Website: home-depot
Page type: receipt
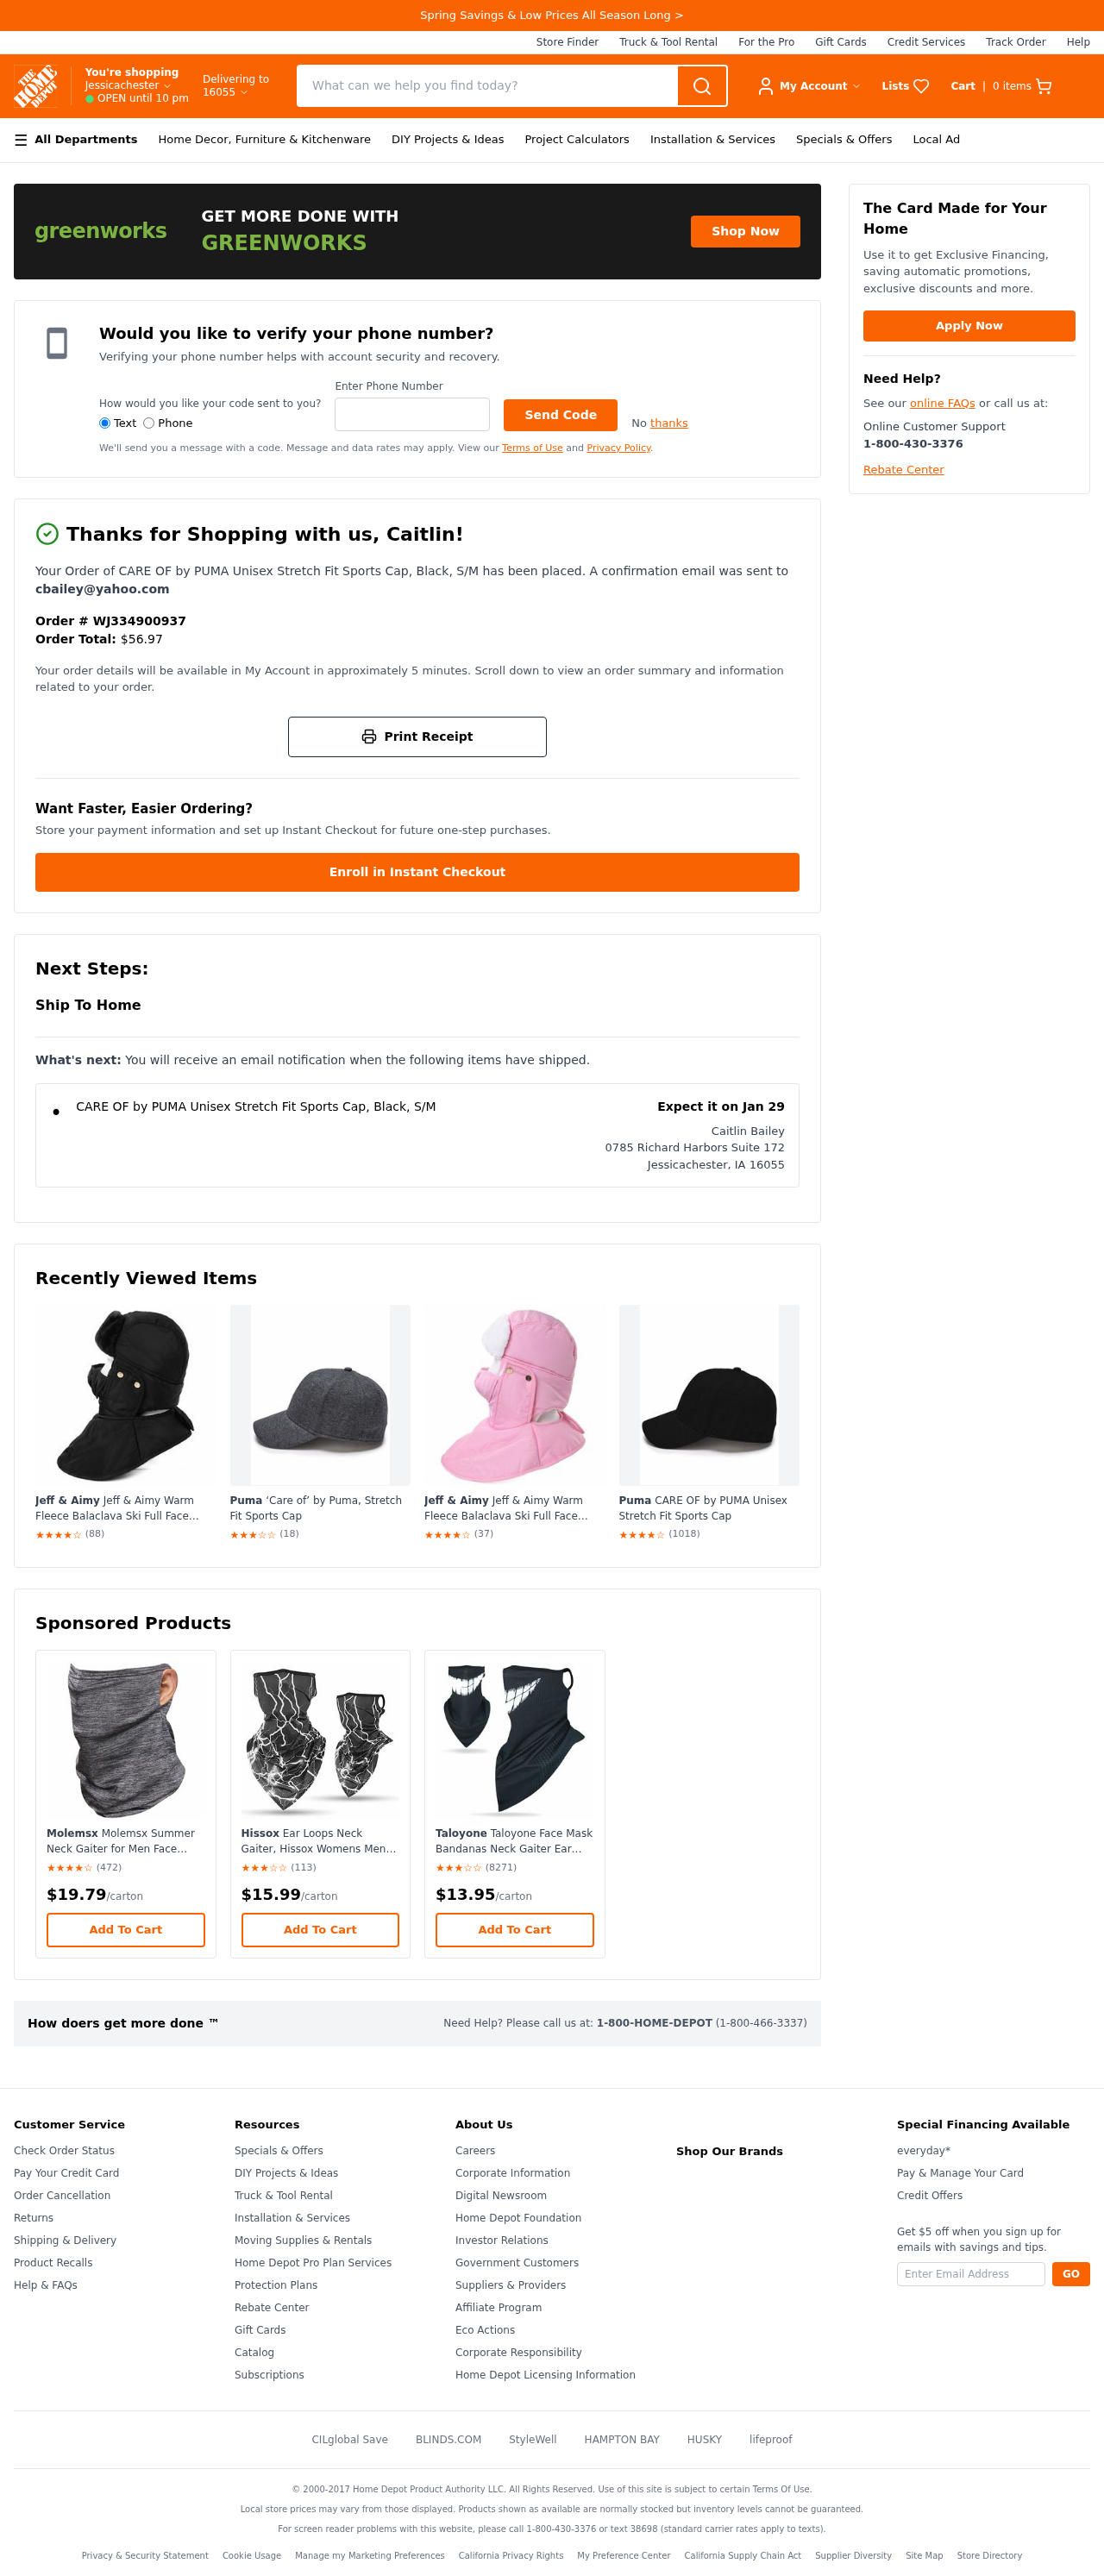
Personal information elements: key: PII_CITY
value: Jessicachester
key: PII_CITY_STATE_ZIP
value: Jessicachester, IA 16055
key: PII_EMAIL
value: cbailey@yahoo.com
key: PII_FIRSTNAME
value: Caitlin
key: PII_FULLNAME
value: Caitlin Bailey
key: PII_PHONE
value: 9993675757
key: PII_POSTCODE
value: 16055
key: PII_STREET
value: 0785 Richard Harbors Suite 172
Product elements: key: PRODUCT1_NAME
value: CARE OF by PUMA Unisex Stretch Fit Sports Cap, Black, S/M
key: PRODUCT2_NAME
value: Jeff & Aimy Jeff & Aimy Warm Fleece Balaclava Ski Full Face Mask Neck Warmer Winter Sports Cap
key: PRODUCT2_BRAND
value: Jeff & Aimy
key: PRODUCT2_RATING
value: ★★★★☆
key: PRODUCT2_NUM_RATINGS
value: (88)
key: PRODUCT3_NAME
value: Puma ‘Care of’ by Puma, Stretch Fit Sports Cap
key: PRODUCT3_BRAND
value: Puma
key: PRODUCT3_RATING
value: ★★★☆☆
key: PRODUCT3_NUM_RATINGS
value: (18)
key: PRODUCT4_NAME
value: Jeff & Aimy Jeff & Aimy Warm Fleece Balaclava Ski Full Face Mask Neck Warmer Winter Sports Cap
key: PRODUCT4_BRAND
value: Jeff & Aimy
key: PRODUCT4_RATING
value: ★★★★☆
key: PRODUCT4_NUM_RATINGS
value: (37)
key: PRODUCT5_NAME
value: Puma CARE OF by PUMA Unisex Stretch Fit Sports Cap
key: PRODUCT5_BRAND
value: Puma
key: PRODUCT5_RATING
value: ★★★★☆
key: PRODUCT5_NUM_RATINGS
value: (1018)
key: PRODUCT6_NAME
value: Molemsx Molemsx Summer Neck Gaiter for Men Face Bandana Ear Loops Reusable For Headwear Cap Silk Cooling Bal
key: PRODUCT6_BRAND
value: Molemsx
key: PRODUCT6_RATING
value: ★★★★☆
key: PRODUCT6_NUM_RATINGS
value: (472)
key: PRODUCT6_PRICE
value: $19.79
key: PRODUCT7_NAME
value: Hissox Ear Loops Neck Gaiter, Hissox Womens Mens Face Scarf Shield Bandana Ear Loops Dust UV Balaclava Outd
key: PRODUCT7_BRAND
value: Hissox
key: PRODUCT7_RATING
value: ★★★☆☆
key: PRODUCT7_NUM_RATINGS
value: (113)
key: PRODUCT7_PRICE
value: $15.99
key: PRODUCT8_NAME
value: Taloyone Taloyone Face Mask Bandanas Neck Gaiter Ear Loops Face Balaclava Non Slip Light Cool Breathable Band
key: PRODUCT8_BRAND
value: Taloyone
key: PRODUCT8_RATING
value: ★★★☆☆
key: PRODUCT8_NUM_RATINGS
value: (8271)
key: PRODUCT8_PRICE
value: $13.95
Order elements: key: ORDER_NUM_ITEMS
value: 0
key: ORDER_ID
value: WJ334900937
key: ORDER_TOTAL
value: $56.97
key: ORDER_DELIVERY_DATE
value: Expect it on Jan 29